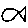
Label: fish